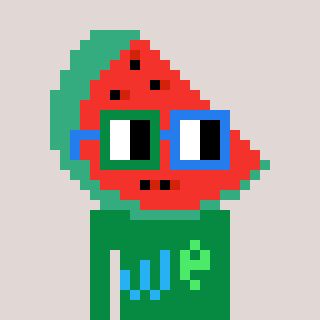
a pixel art character with square green and blue glasses, a watermelon-shaped head and a green-colored body on a warm background